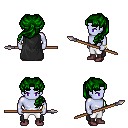
a pixel art fantasy rpg character, male body template, dark elf, purple skin, black cape, white pants, green princess hairstyle, bracelets, maroon shoes, spear, four views (front, back, left, right), 2x2 character sprite sheet, small pixel art, hard edges, no anti-aliasing